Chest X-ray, PA view. Patient: 34 years old, sex F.
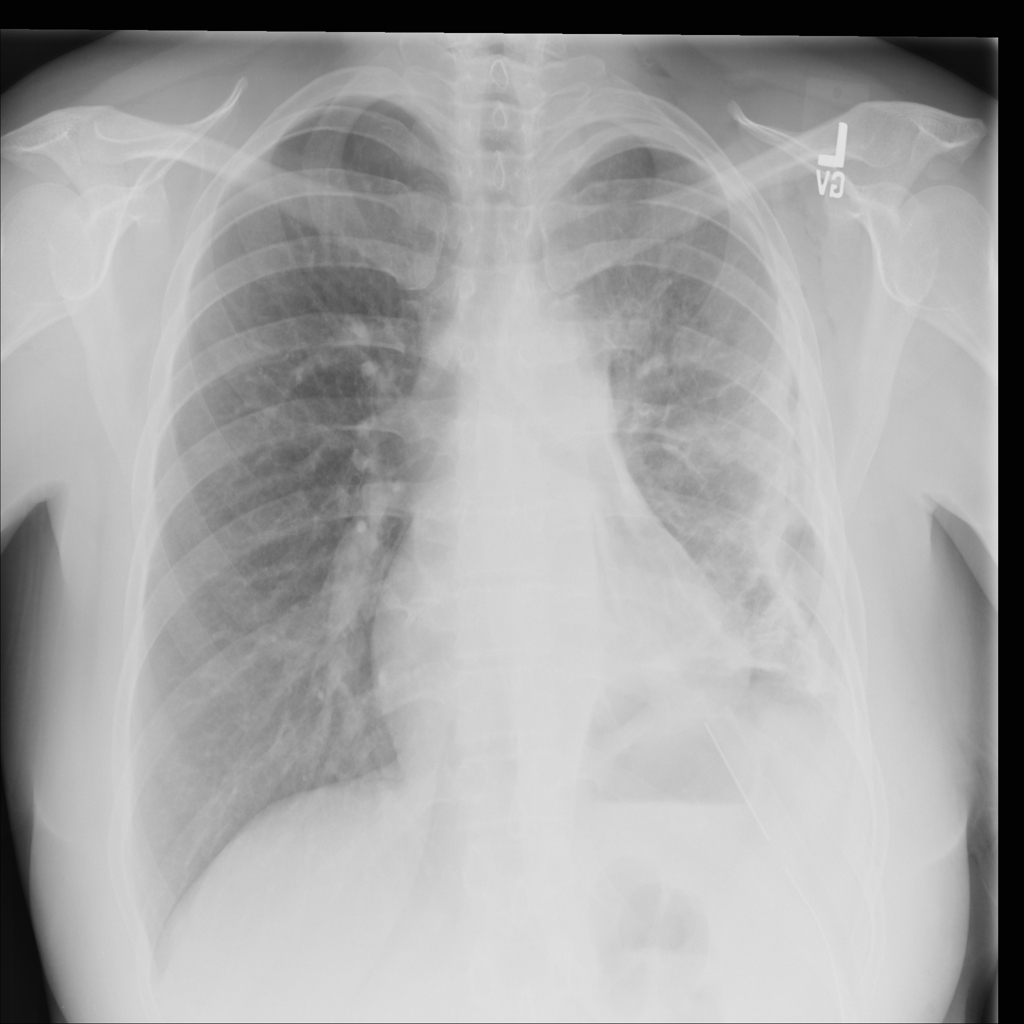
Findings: No Finding